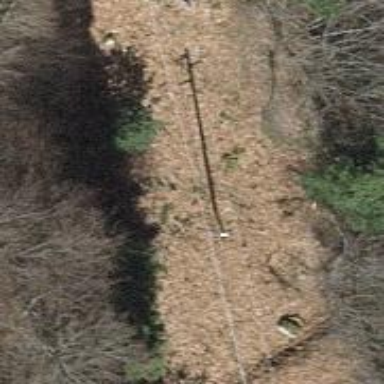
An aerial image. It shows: Power pole.